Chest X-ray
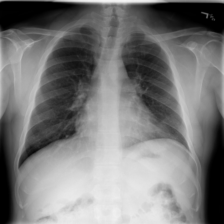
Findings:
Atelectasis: negative
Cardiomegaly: negative
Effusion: negative
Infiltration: negative
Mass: negative
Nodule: negative
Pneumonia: negative
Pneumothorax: negative
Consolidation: negative
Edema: negative
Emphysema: negative
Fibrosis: negative
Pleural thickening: negative
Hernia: negative